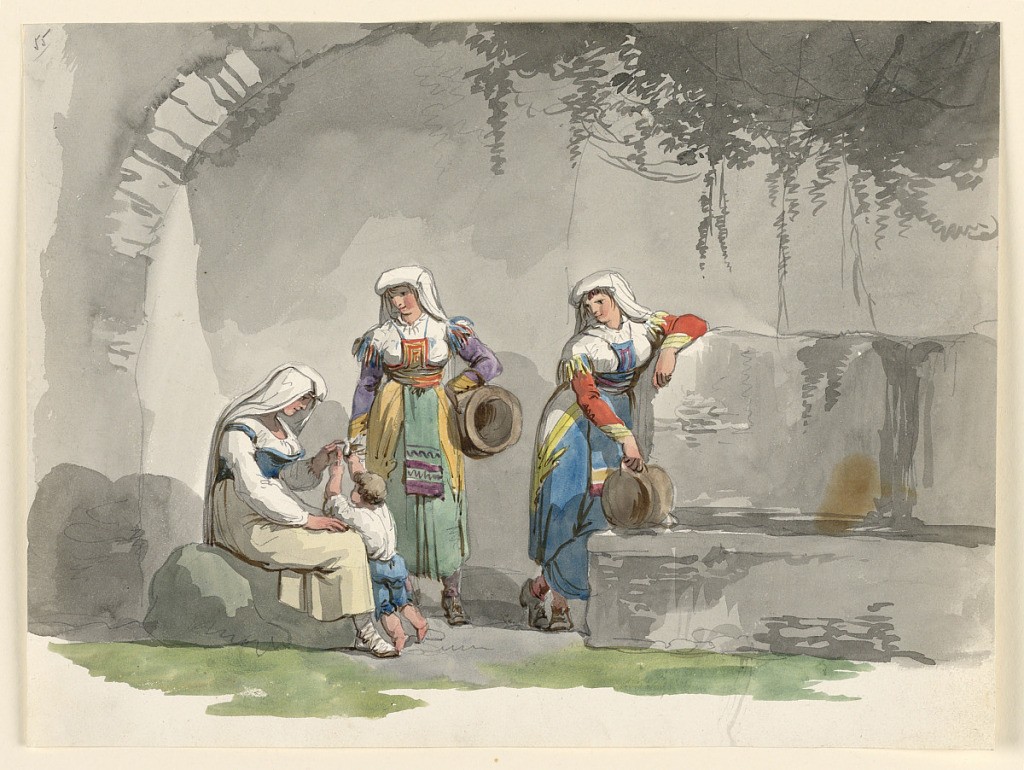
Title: Three South-Italian Women
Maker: Bartolomeo Pinelli, Italian, 1781–1835
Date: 1807–08
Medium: Pen and gray ink with watercolor and black chalk on off-white wove paper
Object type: Drawing
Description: Two women are standing, the third sitting near a fountain, in a cave. A boy is giving something to the seated woman.